Field crop: maize
Growth stage: 2
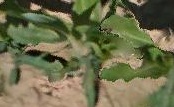
Species: maize